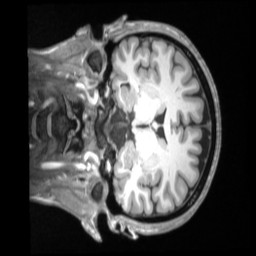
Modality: T1w
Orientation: coronal
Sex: female
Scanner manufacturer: siemens
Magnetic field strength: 3 T
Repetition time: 2.53 s
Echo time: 0.00164 s